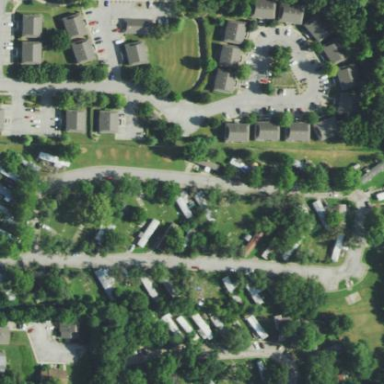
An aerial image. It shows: Residential area known as trailer park.